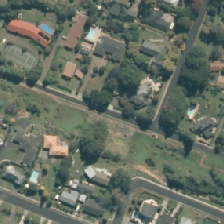
Land cover: urban_parkland